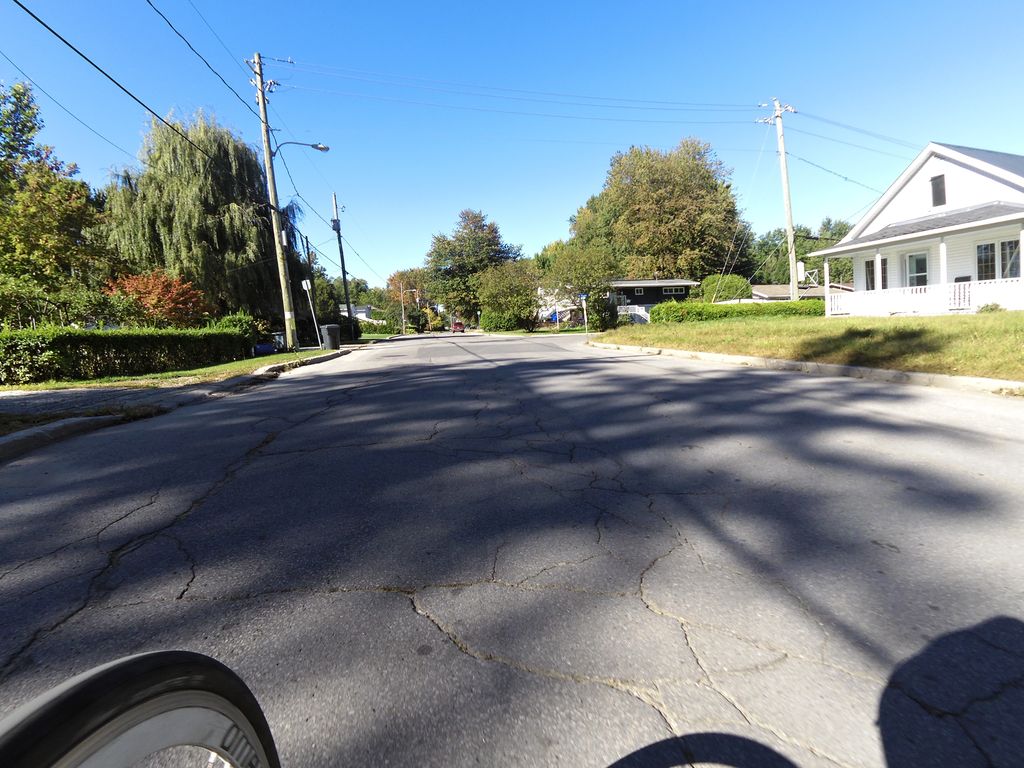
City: ottawa-gatineau